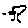
Label: tree